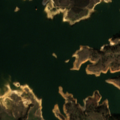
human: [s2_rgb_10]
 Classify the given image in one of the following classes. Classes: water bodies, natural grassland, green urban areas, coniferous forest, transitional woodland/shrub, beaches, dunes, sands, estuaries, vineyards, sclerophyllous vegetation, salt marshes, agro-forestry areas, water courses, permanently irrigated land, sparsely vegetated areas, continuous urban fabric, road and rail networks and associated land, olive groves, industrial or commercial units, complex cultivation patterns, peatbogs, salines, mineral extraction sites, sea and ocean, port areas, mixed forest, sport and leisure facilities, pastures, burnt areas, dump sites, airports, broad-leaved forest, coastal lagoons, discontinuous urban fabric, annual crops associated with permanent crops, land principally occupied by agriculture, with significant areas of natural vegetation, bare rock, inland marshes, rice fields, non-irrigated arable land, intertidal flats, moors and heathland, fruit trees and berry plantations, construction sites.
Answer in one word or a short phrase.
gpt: non-irrigated arable land, broad-leaved forest, transitional woodland/shrub, water bodies